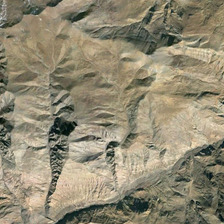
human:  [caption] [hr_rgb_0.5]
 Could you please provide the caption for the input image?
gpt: the yellow mountain is a piece of water wet .

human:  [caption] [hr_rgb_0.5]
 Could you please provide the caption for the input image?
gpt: the rugged mountains are in an unbroken line .

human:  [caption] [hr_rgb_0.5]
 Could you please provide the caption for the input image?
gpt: it is a piece of irregular khaki mountain .

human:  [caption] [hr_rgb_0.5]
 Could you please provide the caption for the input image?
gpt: it is a piece of irregular khaki mountain .

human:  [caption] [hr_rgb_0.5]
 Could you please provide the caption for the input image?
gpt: the yellow mountain is a piece of water wet .